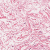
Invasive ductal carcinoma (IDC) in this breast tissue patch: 0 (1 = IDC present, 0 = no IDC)